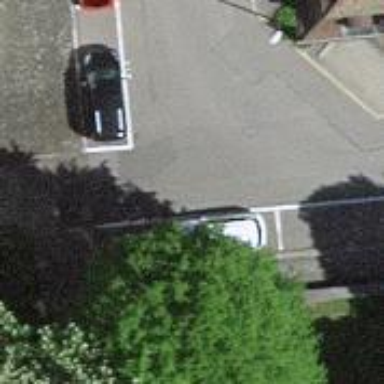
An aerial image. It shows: Bollard barrier.